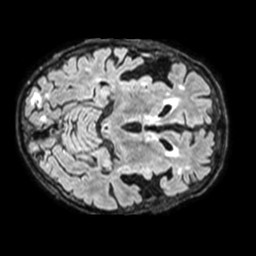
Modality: FLAIR
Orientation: axial
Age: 88
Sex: male
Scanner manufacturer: philips
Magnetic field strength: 1.5 T
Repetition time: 4.8 s
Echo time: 0.3363 s